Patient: sex M, age 28
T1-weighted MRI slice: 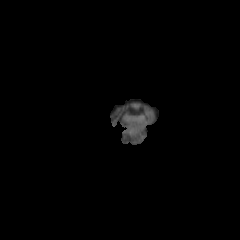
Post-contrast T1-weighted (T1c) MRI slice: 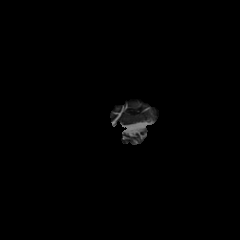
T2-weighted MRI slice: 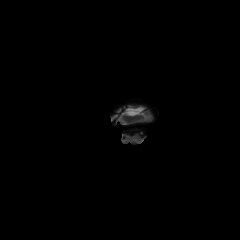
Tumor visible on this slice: no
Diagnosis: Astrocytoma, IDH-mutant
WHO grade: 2